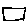
Label: square